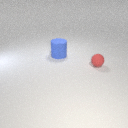
large blue rubber cylinder to the left of small red rubber sphere